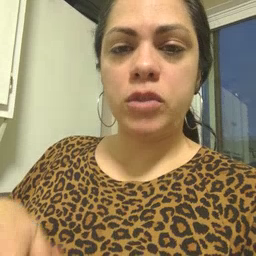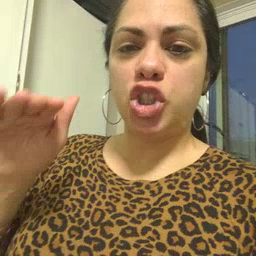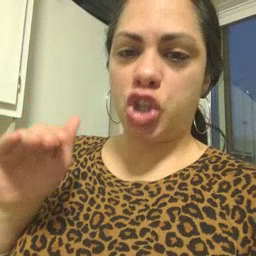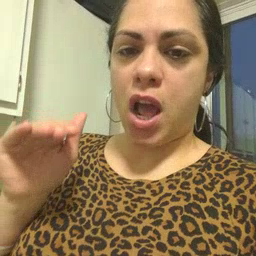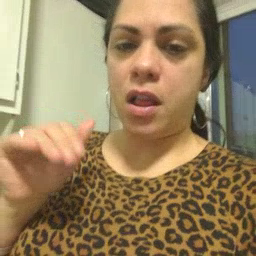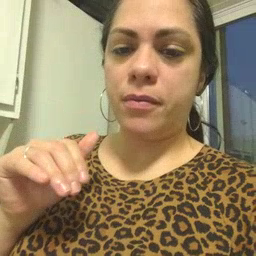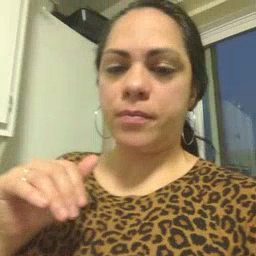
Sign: child